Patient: sex F, age 63
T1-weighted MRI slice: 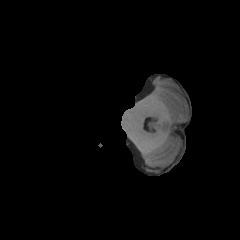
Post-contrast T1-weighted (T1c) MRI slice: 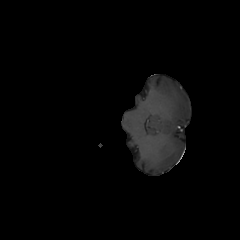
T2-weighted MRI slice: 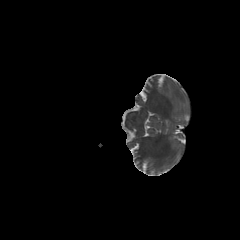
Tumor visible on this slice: no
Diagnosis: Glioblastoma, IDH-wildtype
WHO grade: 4